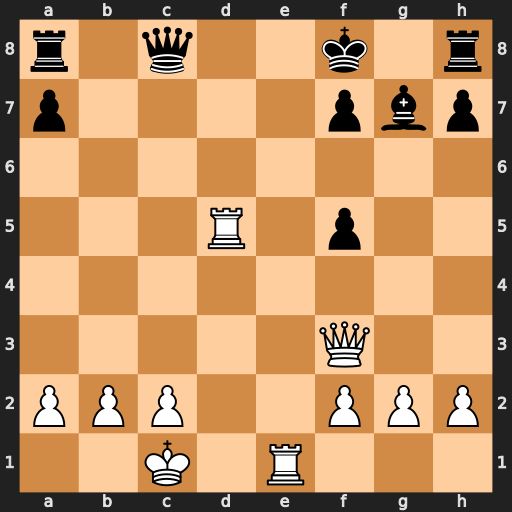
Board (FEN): r1q2k1r/p4pbp/8/3R1p2/8/5Q2/PPP2PPP/2K1R3
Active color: w
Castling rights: -
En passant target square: -
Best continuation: Rxf5 Bh6+ Kb1 Qxf5 Qxf5